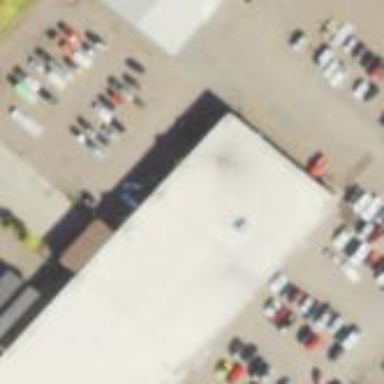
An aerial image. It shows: Building that houses car shop.